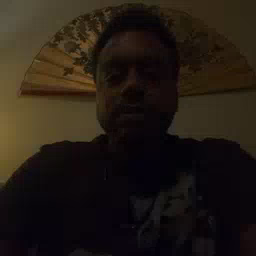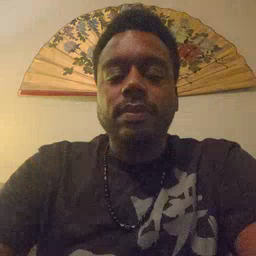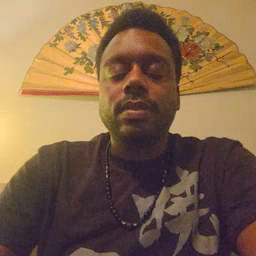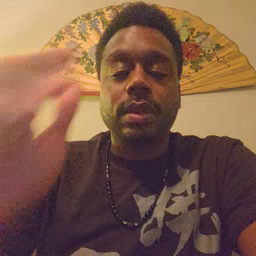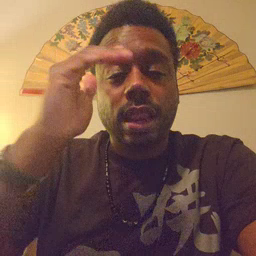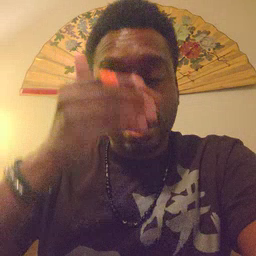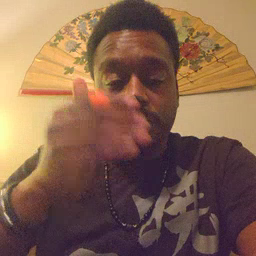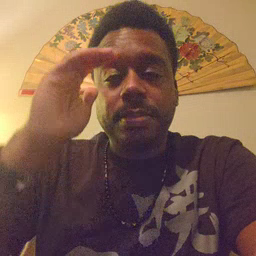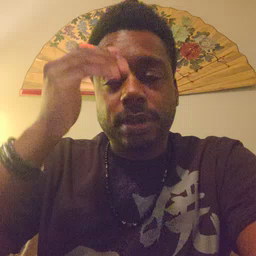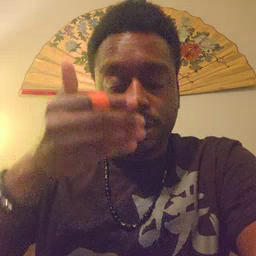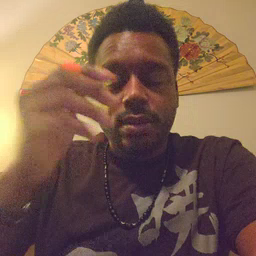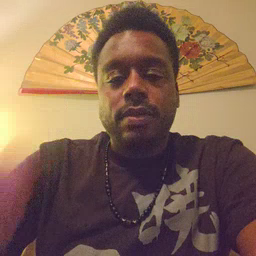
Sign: sleepy